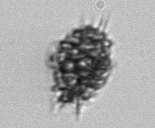
Label: Dictyocha